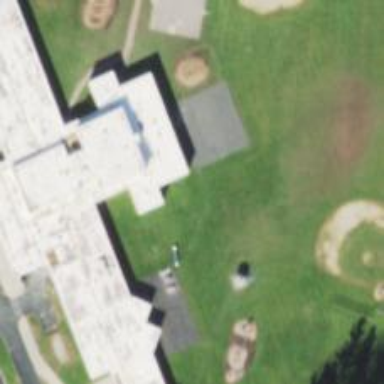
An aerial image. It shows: School.